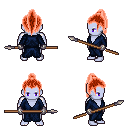
a pixel art fantasy rpg character, male body template, dark elf, purple skin, blue robe, metal pants, red long topknot hairstyle, metal gloves, spear, four views (front, back, left, right), 2x2 character sprite sheet, small pixel art, hard edges, no anti-aliasing